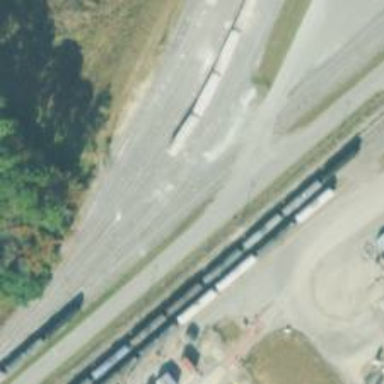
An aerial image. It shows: Wedge used for railway derailment.